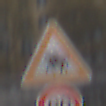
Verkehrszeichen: ReiterRechts
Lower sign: Geschwindigkeit90
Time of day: MorningAfternoon
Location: Outdoor (Suburban)
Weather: PartlyCloudy
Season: NotSpecified
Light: Natural